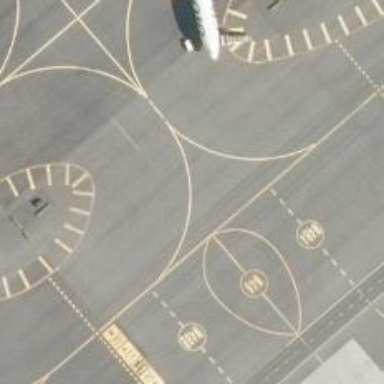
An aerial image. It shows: View of taxiway at the airport.